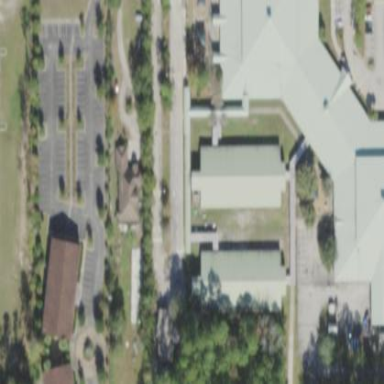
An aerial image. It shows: School building.